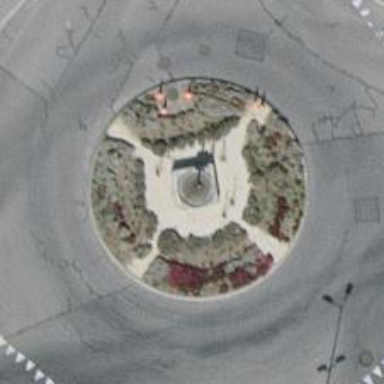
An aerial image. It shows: Tertiary road with asphalt surface leading to roundabout.